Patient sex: M
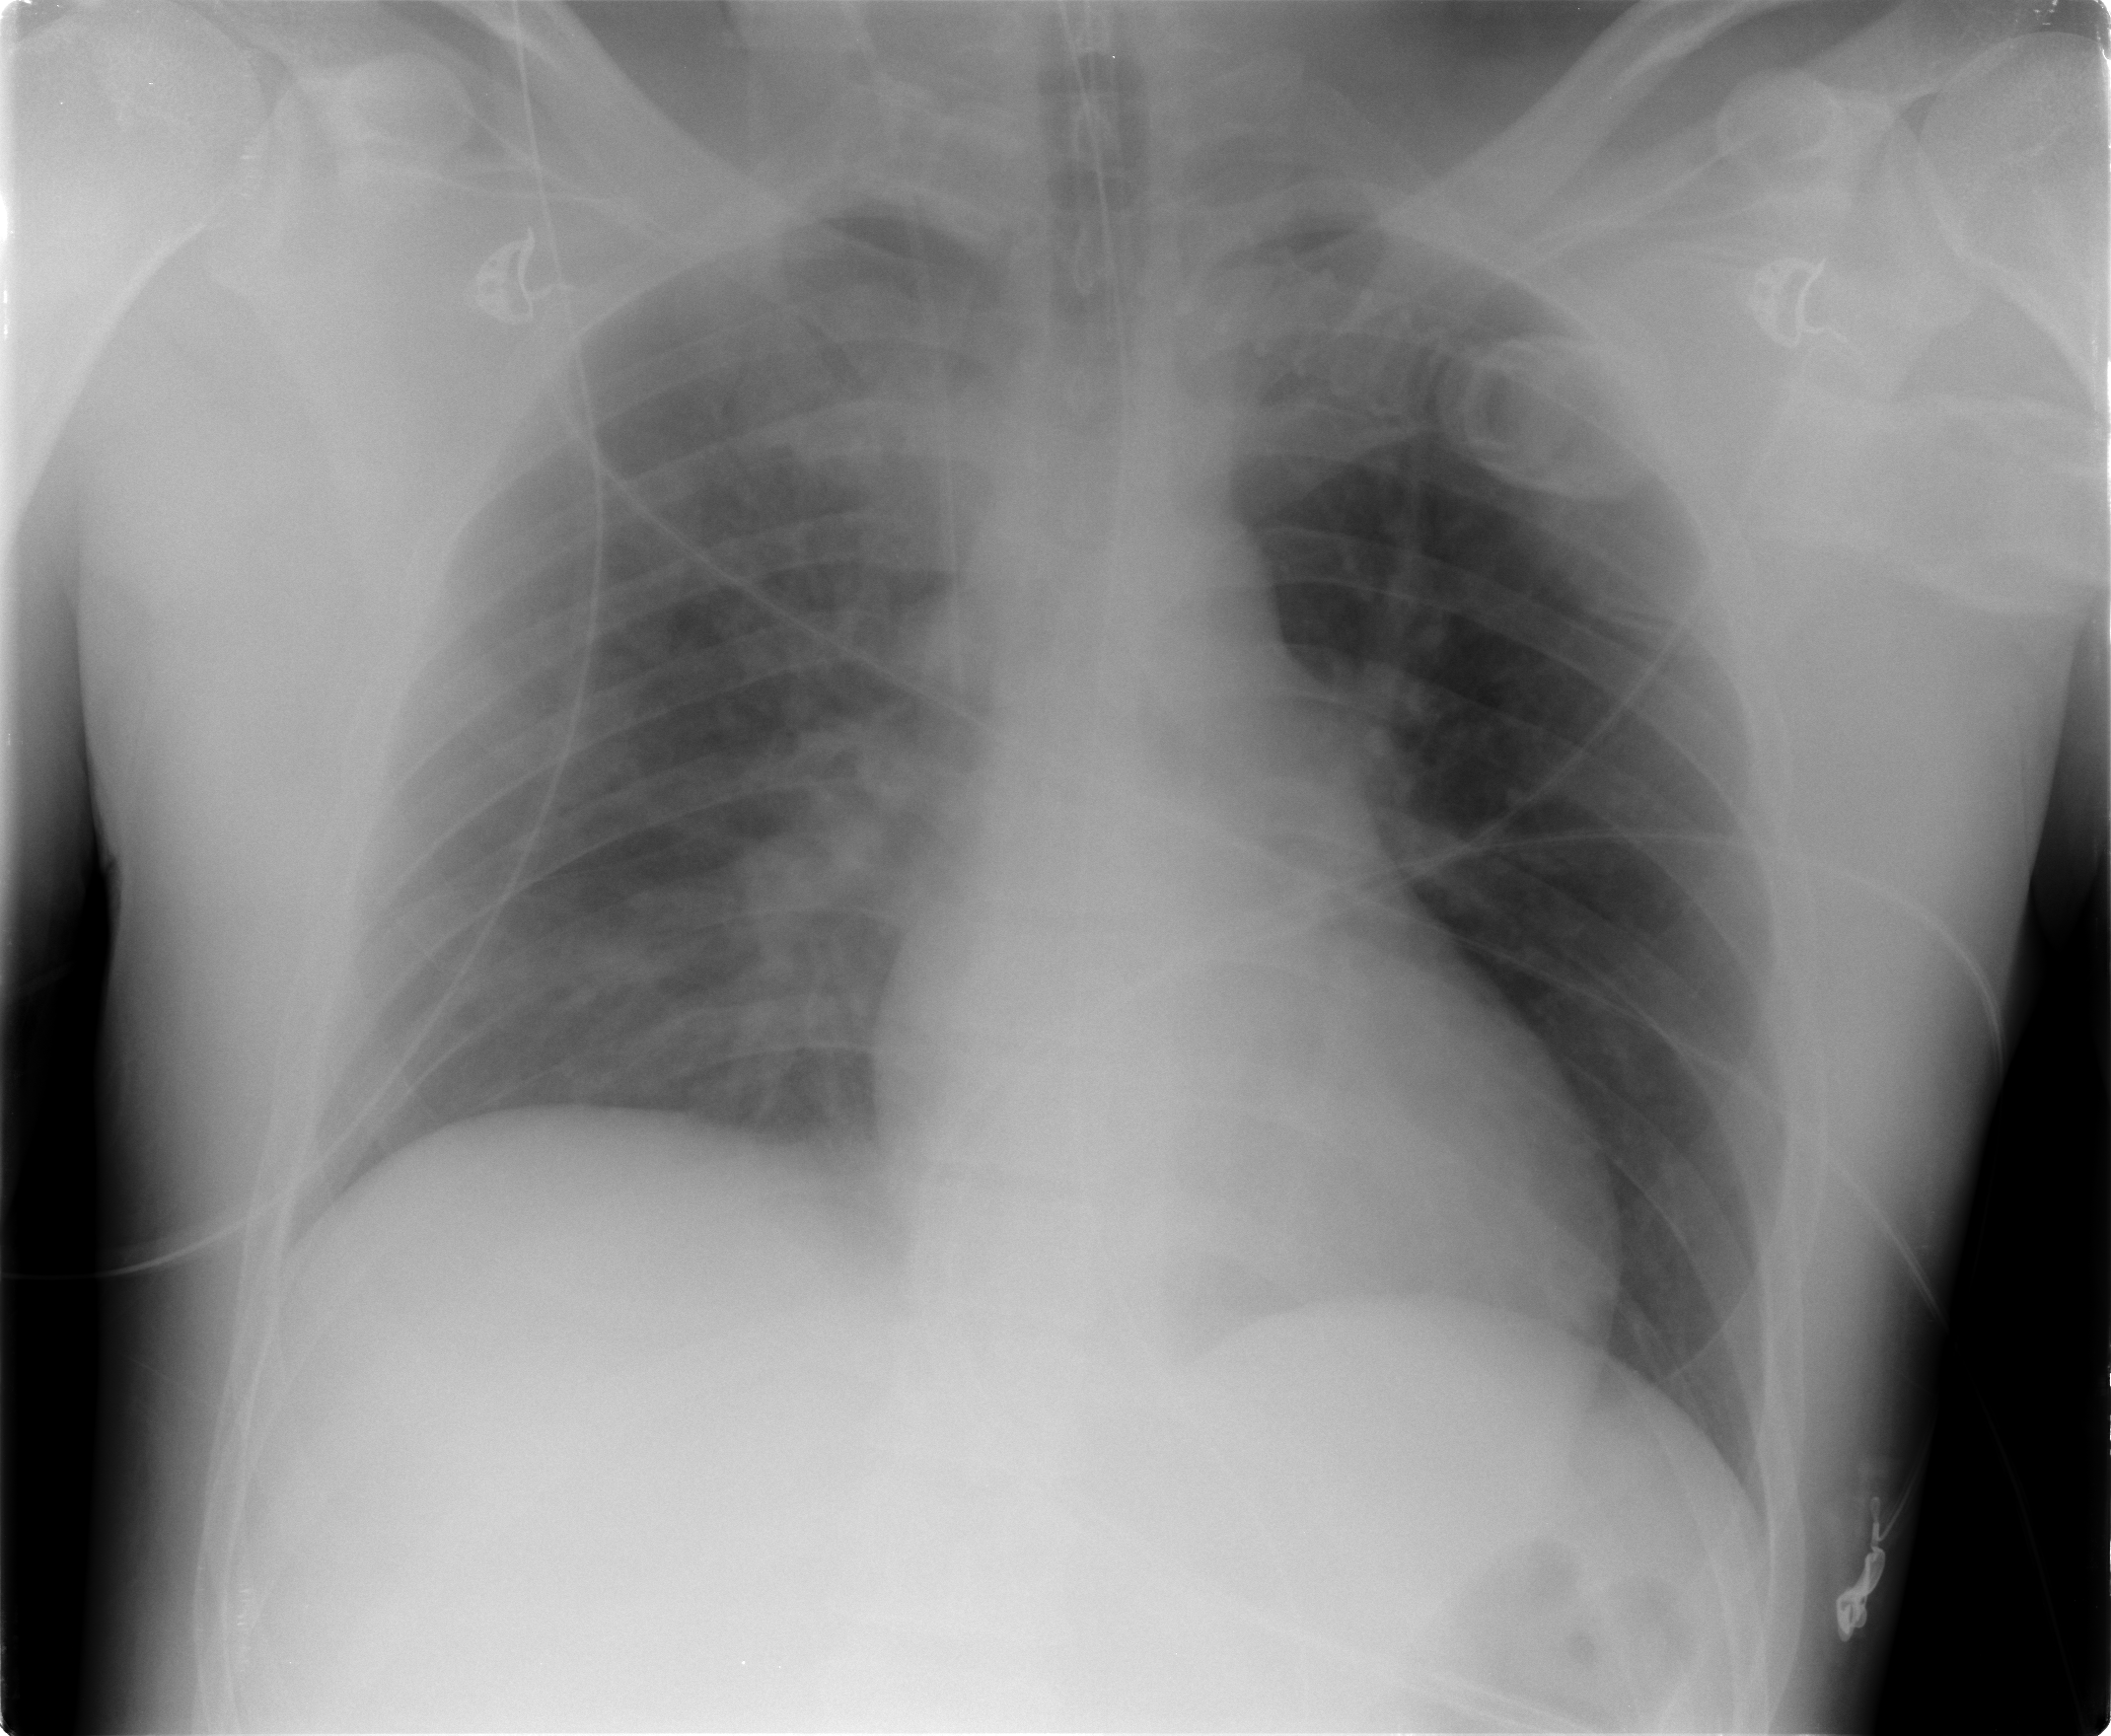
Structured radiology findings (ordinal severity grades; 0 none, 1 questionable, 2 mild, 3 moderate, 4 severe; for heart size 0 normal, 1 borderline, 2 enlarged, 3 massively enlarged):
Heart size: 0
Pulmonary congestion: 0
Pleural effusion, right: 0
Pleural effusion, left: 0
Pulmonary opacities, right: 2
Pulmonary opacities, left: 0
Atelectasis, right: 2
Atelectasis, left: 0